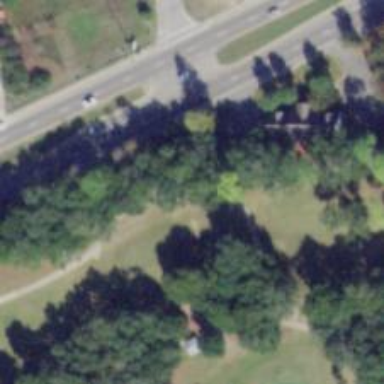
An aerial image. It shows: Path for golf carts.